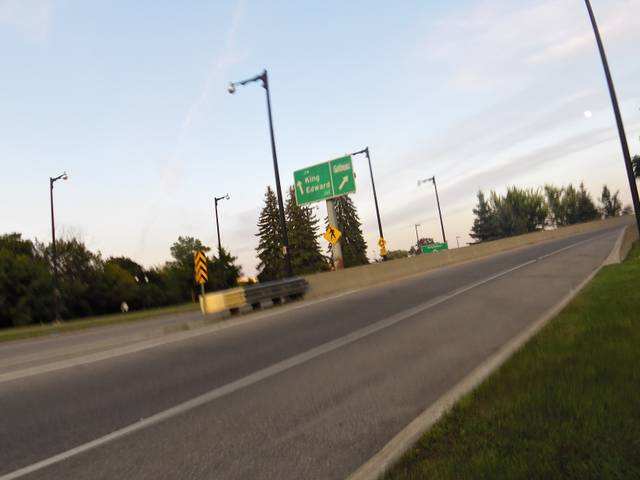
Region: Canada
Coordinates: 45.438, -75.695